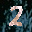
Label: 2